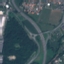
Label: Highway